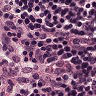
Metastatic tissue present: no